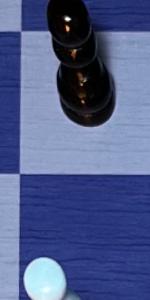
Label: Empty